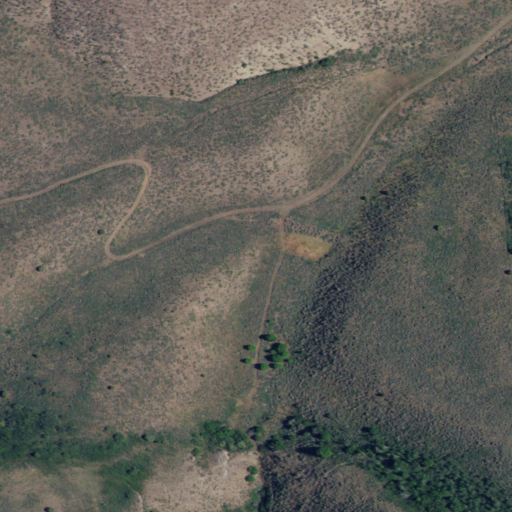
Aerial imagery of valley in Idaho named Mine Canyon containing only shrub